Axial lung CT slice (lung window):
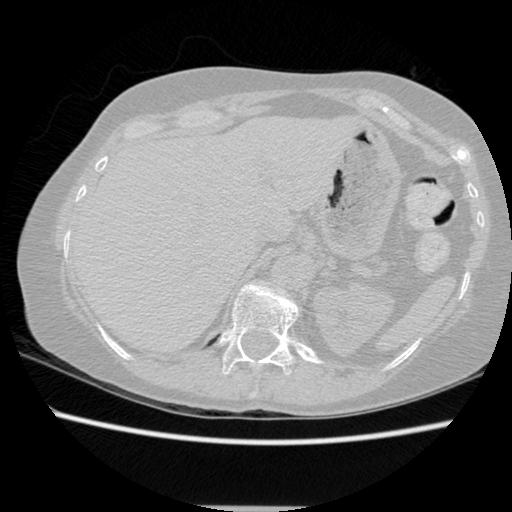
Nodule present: no